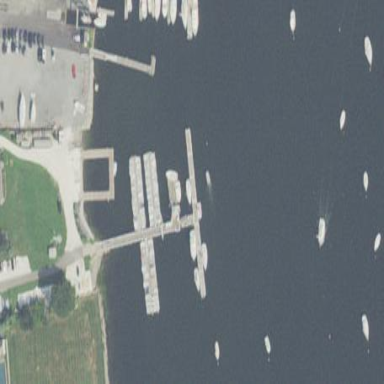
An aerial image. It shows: Marina area for leisure land.